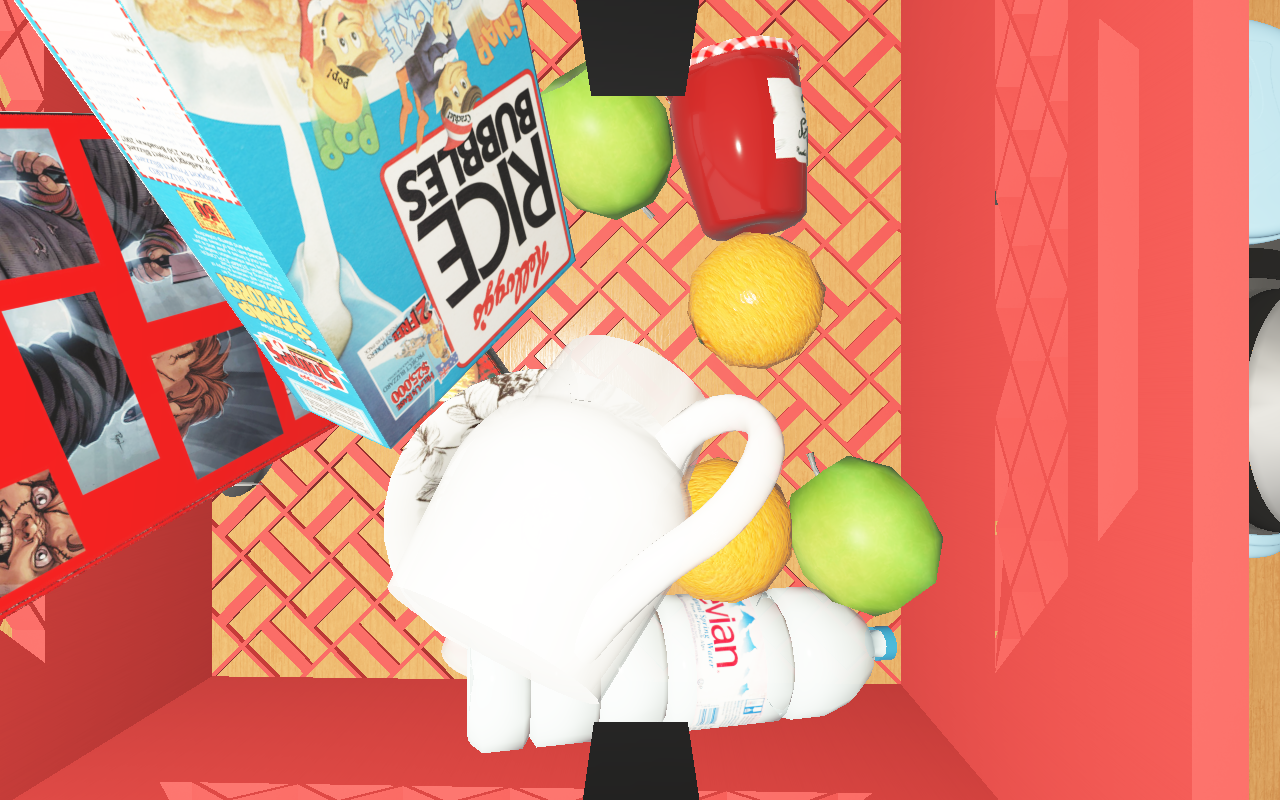
Objects in the scene:
apple
apple
orange
spoon
glass
honey jar
cereal box
cereal box